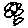
Label: flower